Field crop: maize
Growth stage: 2
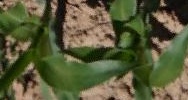
Species: maize